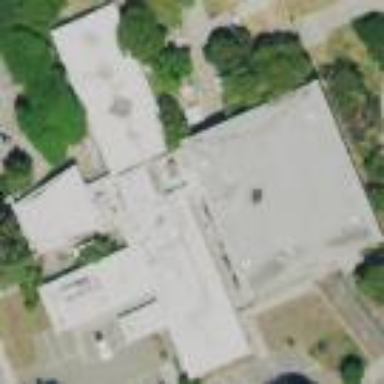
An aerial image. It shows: Building.